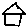
Label: house